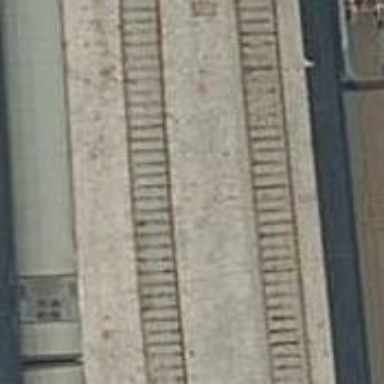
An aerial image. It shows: Rail yard with electrified contact lines for the railway.